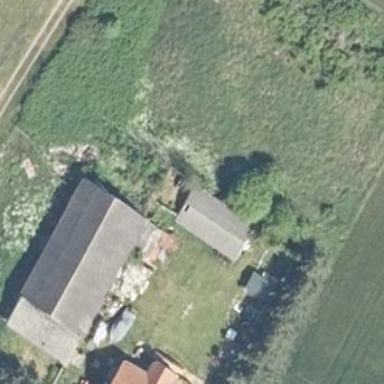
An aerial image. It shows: Farmyard area.